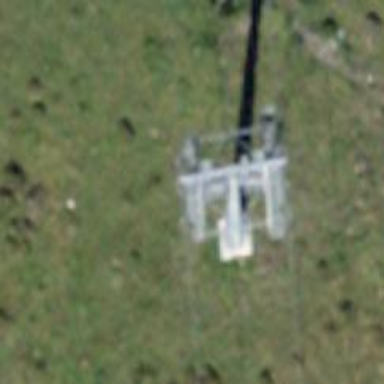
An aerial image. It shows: Pylon used for aerialway.